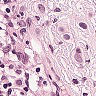
Metastatic tissue present: yes